Interaction volume radius: 5 \u00c5
Interaction volume height: 10 \u00c5
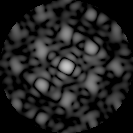
Disorder parameter: 0.3958